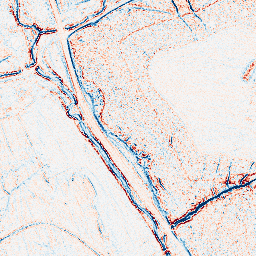
Category: edge_preserving
Decomposition family: bilateral
Decomposition parameters: d: 5
sigma_color: 150
sigma_space: 100
Upsampling method: regularized
Upsampling parameters: scale: 2
lambda_reg: 0.001
Upsampling scale: 2